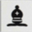
Piece: bB